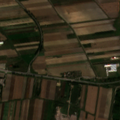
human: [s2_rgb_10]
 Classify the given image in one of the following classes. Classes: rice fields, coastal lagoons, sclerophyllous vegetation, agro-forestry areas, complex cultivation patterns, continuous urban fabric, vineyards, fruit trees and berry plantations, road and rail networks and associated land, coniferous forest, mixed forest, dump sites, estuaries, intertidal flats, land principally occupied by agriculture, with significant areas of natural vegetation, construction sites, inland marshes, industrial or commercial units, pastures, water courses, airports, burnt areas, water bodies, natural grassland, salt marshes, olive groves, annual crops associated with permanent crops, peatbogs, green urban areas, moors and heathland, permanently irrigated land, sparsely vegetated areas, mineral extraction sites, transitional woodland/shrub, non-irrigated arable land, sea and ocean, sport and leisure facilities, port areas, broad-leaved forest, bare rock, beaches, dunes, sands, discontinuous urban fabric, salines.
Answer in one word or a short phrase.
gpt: industrial or commercial units, non-irrigated arable land, transitional woodland/shrub